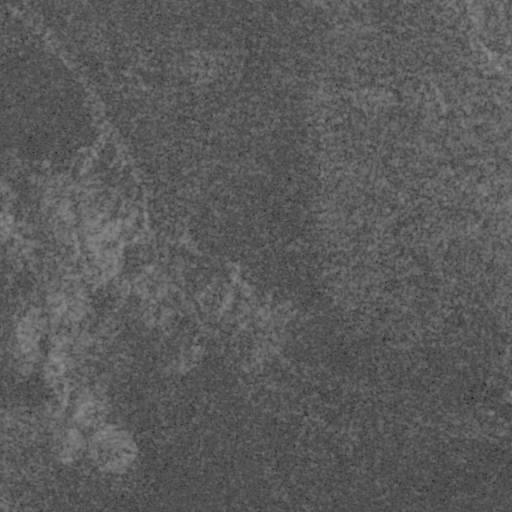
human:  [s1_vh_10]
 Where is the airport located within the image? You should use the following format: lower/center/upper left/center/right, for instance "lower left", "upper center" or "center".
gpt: The airport is located in the lower center of the image.
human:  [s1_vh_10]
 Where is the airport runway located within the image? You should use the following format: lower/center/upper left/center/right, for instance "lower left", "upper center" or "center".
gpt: The airport runway is located in the lower center of the image.
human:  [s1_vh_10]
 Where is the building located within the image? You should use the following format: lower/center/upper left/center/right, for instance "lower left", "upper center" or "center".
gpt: There is no building in the image.

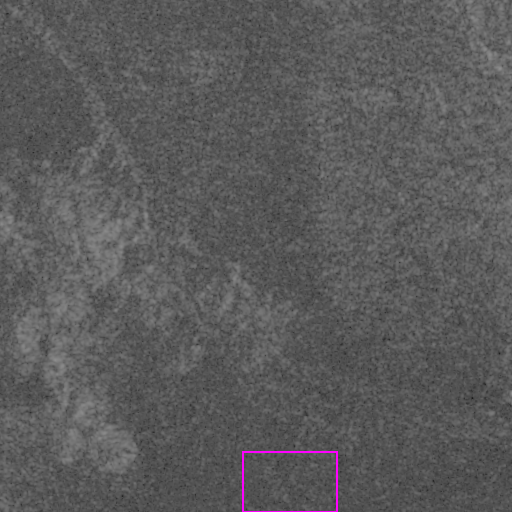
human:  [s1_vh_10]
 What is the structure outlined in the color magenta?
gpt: The structure outlined in magenta is an airport.
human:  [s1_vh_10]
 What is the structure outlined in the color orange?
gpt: There is no orange outline.